Question: I need to hide dockbar for non logged in guests. I did that by creating custom theme that uses welcome-theme as a parent, and the following snippet:
'''
#if($is_signed_in)
#dockbar()
#end
'''
in theme's templates\portal_normal.vm.
This presents another problem - when page reorders to fit a mobile screen, menu collapses to a button in the dockbar which is hidden. I would love to have it collapse somewhere else, just that it isn't hidden - for example next to the small logo / site title, or as a first breadcrumbs item.
How to do it, or where to begin. I appreciate any help.

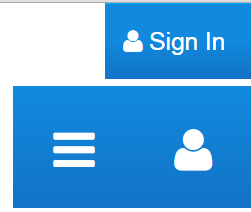
Answer: Menu collapses by default for phone and tablet viewports. You can create your own button to open/close collapsed menu in phone/tablet viewport. Check following simplified example:
Theme velocity template:
'''
#if(!$is_signed_in)
<div id="mainNavigationToggle" class="btn btn-secondary">
<i class="icon-reorder"></i>
</div>
#end
'''
Theme :
'''
AUI().ready(function (A) {
var navigationToggleBtn = A.one('#mainNavigationToggle'); // get our toggle button
var navigationUl = A.one(Liferay.Data.NAV_SELECTOR); // get default navigation ul element
if (navigationToggleBtn && navigationUl) { // do nothing when toggle button not present (user not signed in) or if navigation is not present
navigationToggleBtn.on( // otherwise assign simple function that'll toggle 'open' menu class on default navigation which will cause it to open, same for menu toggle button
'click',
function (event) {
navigationToggleBtn.toggleClass('open');
navigationUl.toggleClass('open');
}
);
}
}
);
'''
Theme :
'''
#mainNavigationToggle {
display: none; /* hide by default */
@include respond-to(phone, tablet) {
display: block; /* show only for phone and tablet viewports */
}
}
'''